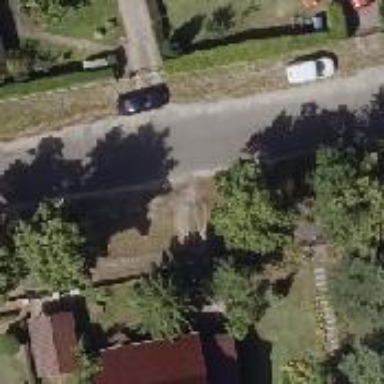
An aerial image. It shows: Smooth asphalt road in residential area.